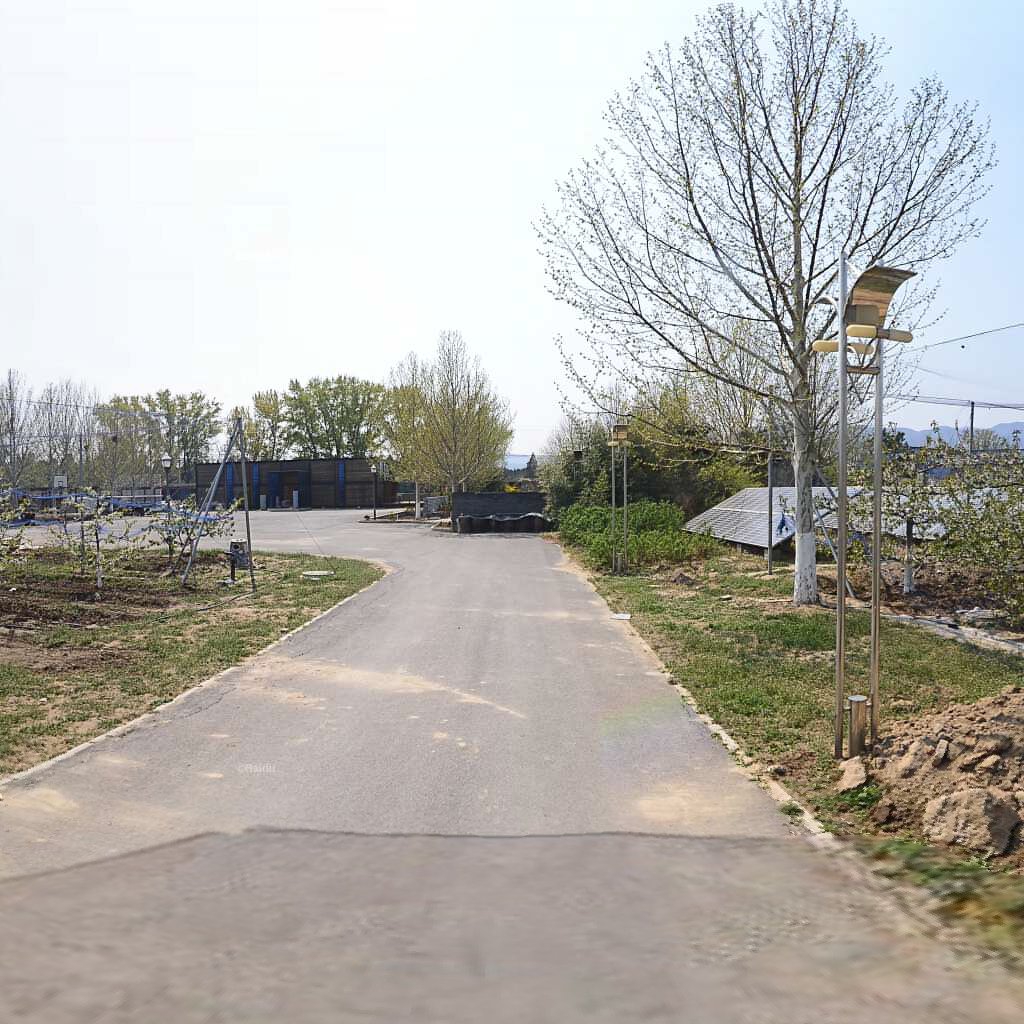
Region: Haidian
Road damage annotations: longitudinal crack